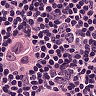
Metastatic tissue present: yes